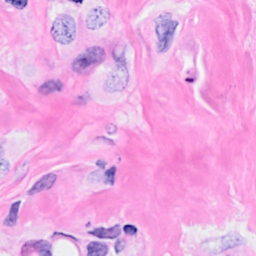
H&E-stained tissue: Breast